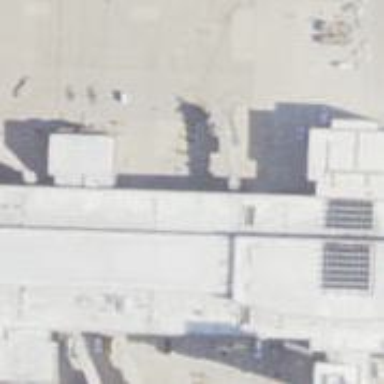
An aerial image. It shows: Airport gate.